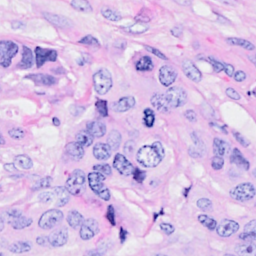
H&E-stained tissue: Breast